Aerial crown-view tile of a tropical tree (Barro Colorado Island, Panama), acquired 20250124:
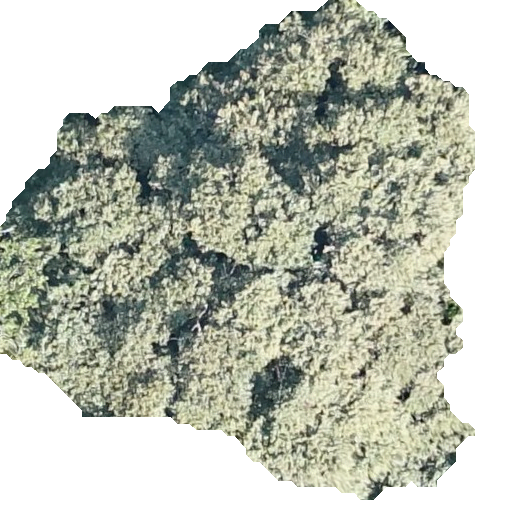
Species: Luehea seemannii
GBIF accepted scientific name: Luehea seemannii
Crown area: 250.381 m²